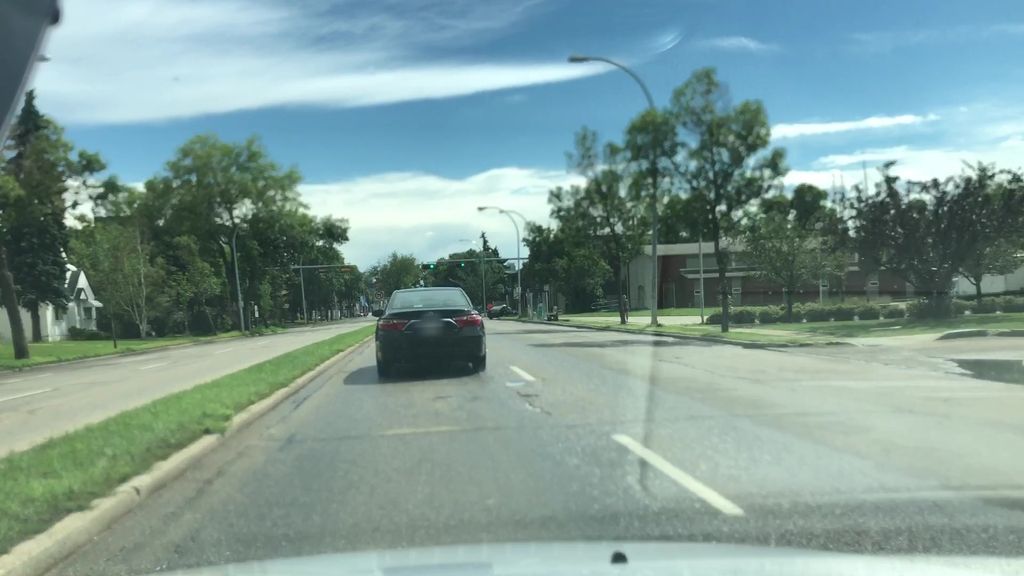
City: edmonton